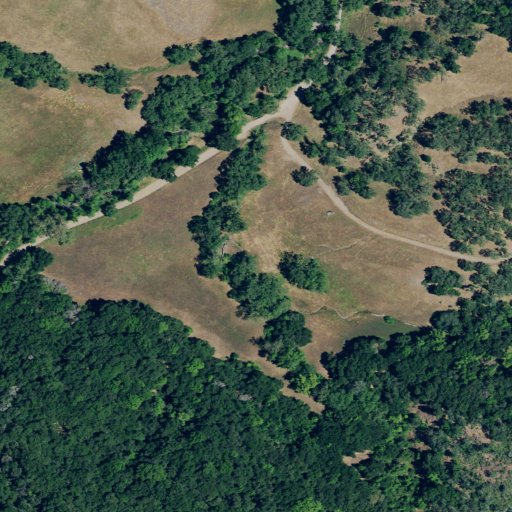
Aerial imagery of valley in California named Limekiln Canyon containing mixed forest, shrub, evergreen forest, open development, and grassland